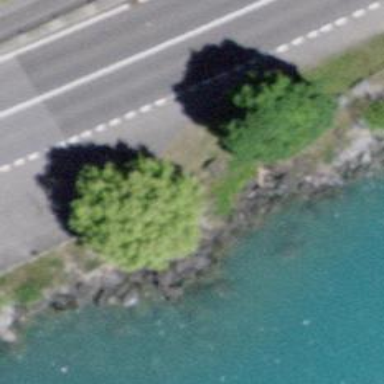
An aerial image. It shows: Beautiful tree in nature.